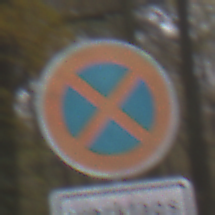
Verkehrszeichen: AbsolutesHalteverbot
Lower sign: ZeitangabenMitBeschraenkungAufWochentage7
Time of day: MorningAfternoon
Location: Outdoor (Nature)
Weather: Overcast
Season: Autumn
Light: Natural